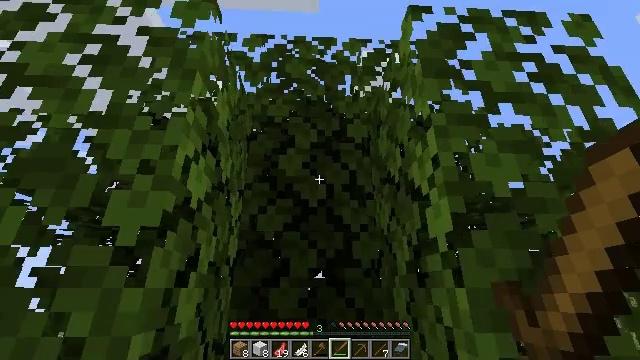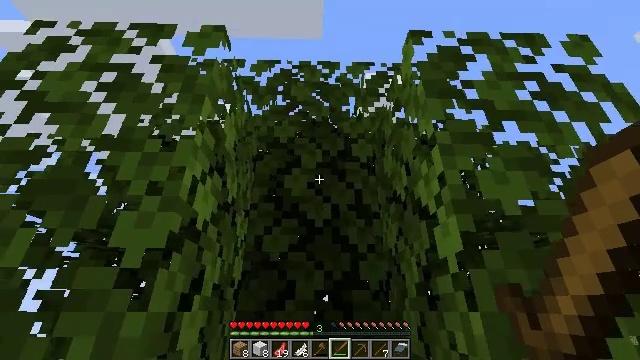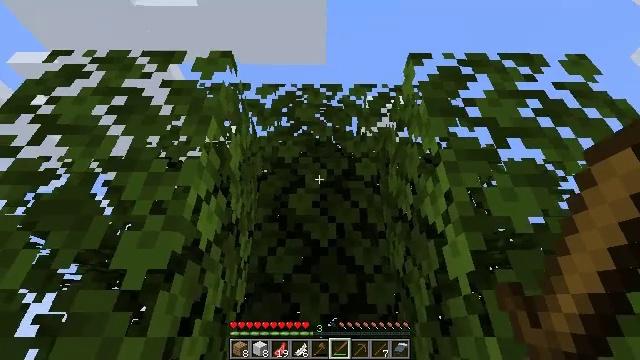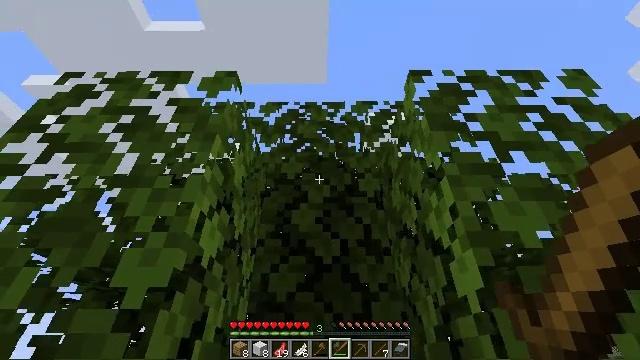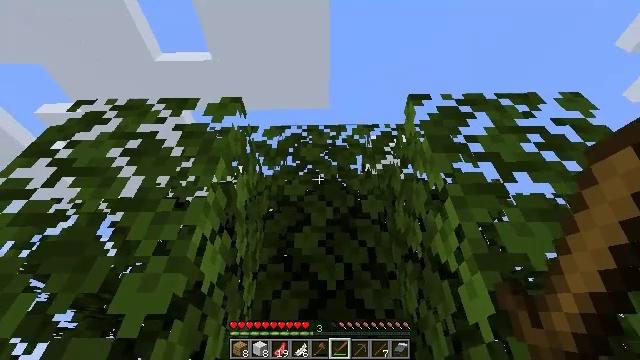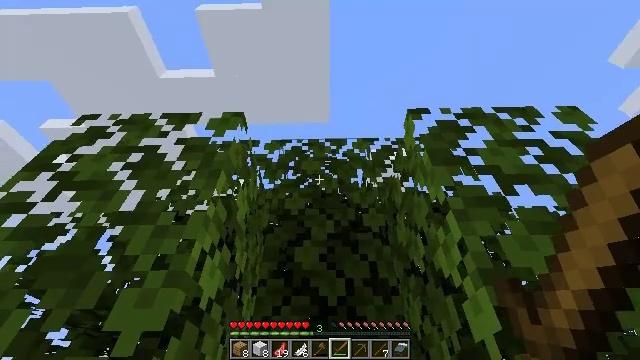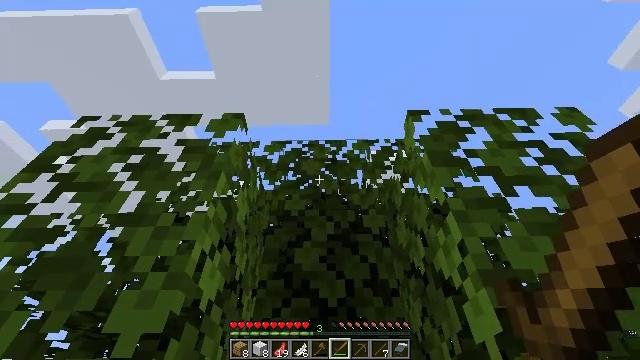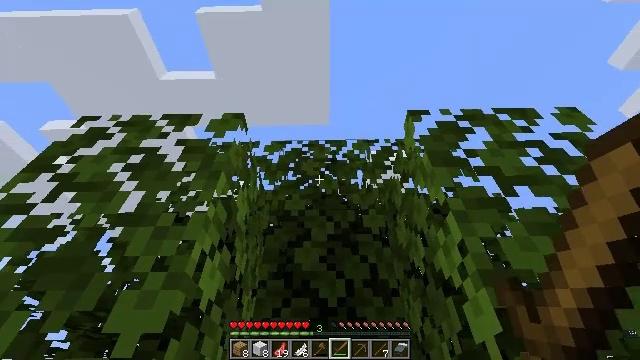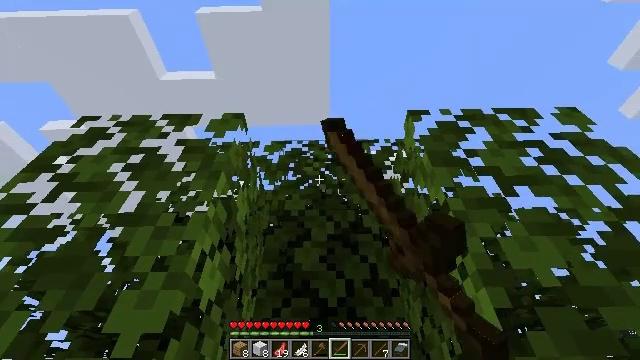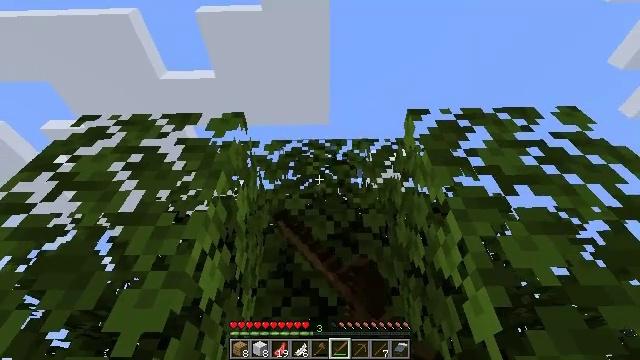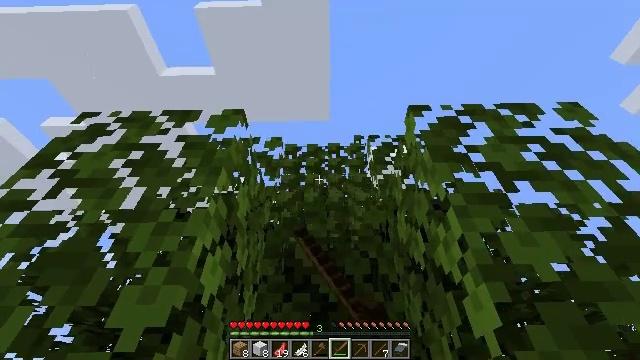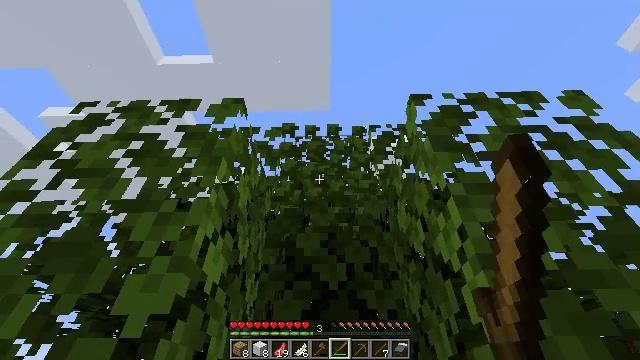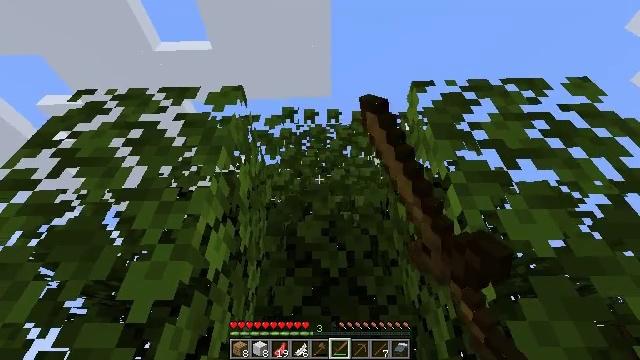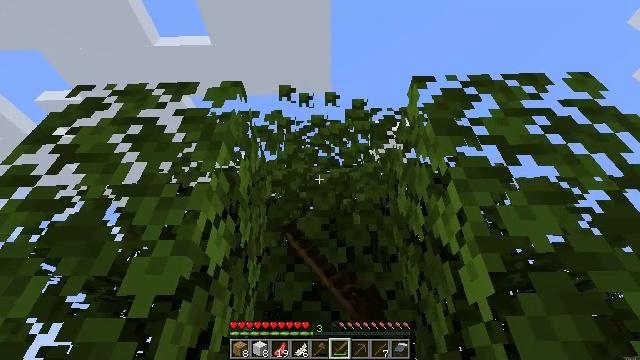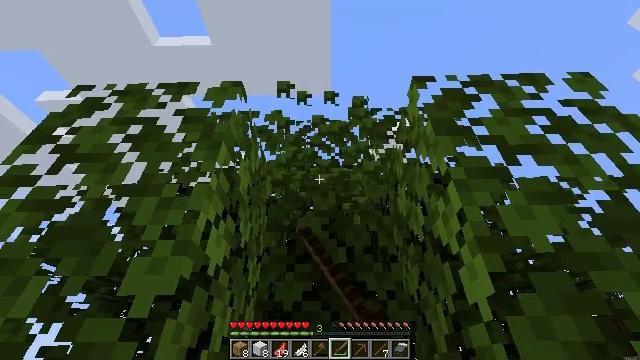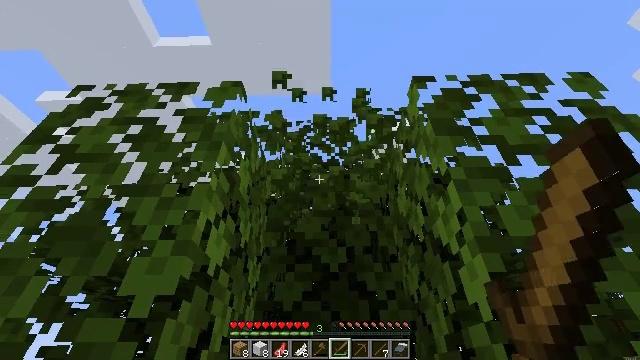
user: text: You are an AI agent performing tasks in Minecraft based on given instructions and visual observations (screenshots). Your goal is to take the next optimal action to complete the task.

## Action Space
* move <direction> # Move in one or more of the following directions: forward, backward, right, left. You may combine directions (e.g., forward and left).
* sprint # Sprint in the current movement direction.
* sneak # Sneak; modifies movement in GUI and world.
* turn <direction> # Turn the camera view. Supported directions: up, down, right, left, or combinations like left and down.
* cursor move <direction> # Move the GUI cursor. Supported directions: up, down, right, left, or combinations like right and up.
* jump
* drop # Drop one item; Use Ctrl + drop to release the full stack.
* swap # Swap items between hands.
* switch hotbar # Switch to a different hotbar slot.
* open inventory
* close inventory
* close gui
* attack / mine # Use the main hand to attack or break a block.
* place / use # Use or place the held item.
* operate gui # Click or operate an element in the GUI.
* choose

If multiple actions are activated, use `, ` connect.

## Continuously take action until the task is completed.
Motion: motion action
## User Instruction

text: Remove oak leaves from branches.
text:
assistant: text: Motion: turn left and up
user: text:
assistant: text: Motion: turn left and up
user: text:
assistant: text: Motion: turn up
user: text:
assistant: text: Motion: turn up
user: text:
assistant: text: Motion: turn up
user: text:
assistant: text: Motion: no_op
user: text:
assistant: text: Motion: attack / mine
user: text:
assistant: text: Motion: attack / mine
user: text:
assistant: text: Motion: attack / mine
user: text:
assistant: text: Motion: attack / mine
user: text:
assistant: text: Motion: turn down, attack / mine
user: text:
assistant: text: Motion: turn down, attack / mine
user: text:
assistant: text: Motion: attack / mine
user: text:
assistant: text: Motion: attack / mine
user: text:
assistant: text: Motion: attack / mine
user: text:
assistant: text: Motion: attack / mine
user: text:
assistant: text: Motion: attack / mine
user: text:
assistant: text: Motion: no_op
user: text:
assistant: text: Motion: no_op
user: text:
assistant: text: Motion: turn down
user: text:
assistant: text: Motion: turn down
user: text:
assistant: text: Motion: turn down
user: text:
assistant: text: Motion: no_op
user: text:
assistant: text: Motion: attack / mine
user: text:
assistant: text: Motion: attack / mine
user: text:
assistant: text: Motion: attack / mine
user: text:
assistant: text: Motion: attack / mine
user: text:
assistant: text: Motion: attack / mine
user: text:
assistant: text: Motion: attack / mine
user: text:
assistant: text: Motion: attack / mine